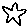
Label: star